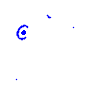
Particle: electron